Question: I wrote my first DAG.
DAG:
'''
import datetime as dt
from datetime import timedelta
from airflow import DAG
from airflow.operators.bash import BashOperator
from airflow.operators.python import PythonOperator
import pandas as pd
def csvtojson():
df = pd.read_csv("/home/v4g4x/D/Study/DataEngineering/PaulCrickard_Book/data.csv")
for i, r in df.iterrows():
print(r["name"])
df.to_json("/home/v4g4x/D/Study/DataEngineering/PaulCrickard_Book/airflow/fromAirflow.json", orient="records")
default_args = {
"owner": "VarunGawande",
"start_date": dt.datetime(2021, 6, 29),
"retries": 1,
"retry_delay": dt.timedelta(minutes=5)
}
with DAG(dag_id="MyCsvDag", default_args=default_args, schedule_interval=timedelta(minutes=5)) as dag:
print_starting = BashOperator(task_id="Starting", bash_command=" echo "I am reading CSV now ...."")
CSVJson = PythonOperator(task_id="convertCSVToJson", python_callable=csvtojson)
print_starting >> CSVJson
'''
It's configured to start today, schedule a new job every 5 minutes, if fails, attempt a new job after 5 minutes, right?
However in the webserver UI, the moment I toggle the DAG from paused to unpaused.
It starts a new job every few seconds.

I guess it's pretty obvious that I'm new to this.
I saw a similar <URL>, but he solved it by changing his start date, but that didn't make any sense to me.
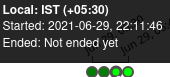
Answer: Seems like a problem with the <URL>. You can do it setting 'catchup = False' in the 'DAG' definition.
Basically if you don't define 'catchup' as 'False' the DAG will run all the pending runs from the 'start_date'.